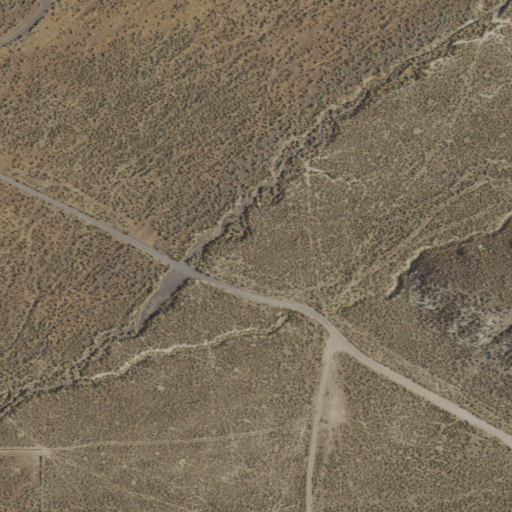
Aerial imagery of valley in Nevada named Lee Canyon containing shrub and open development